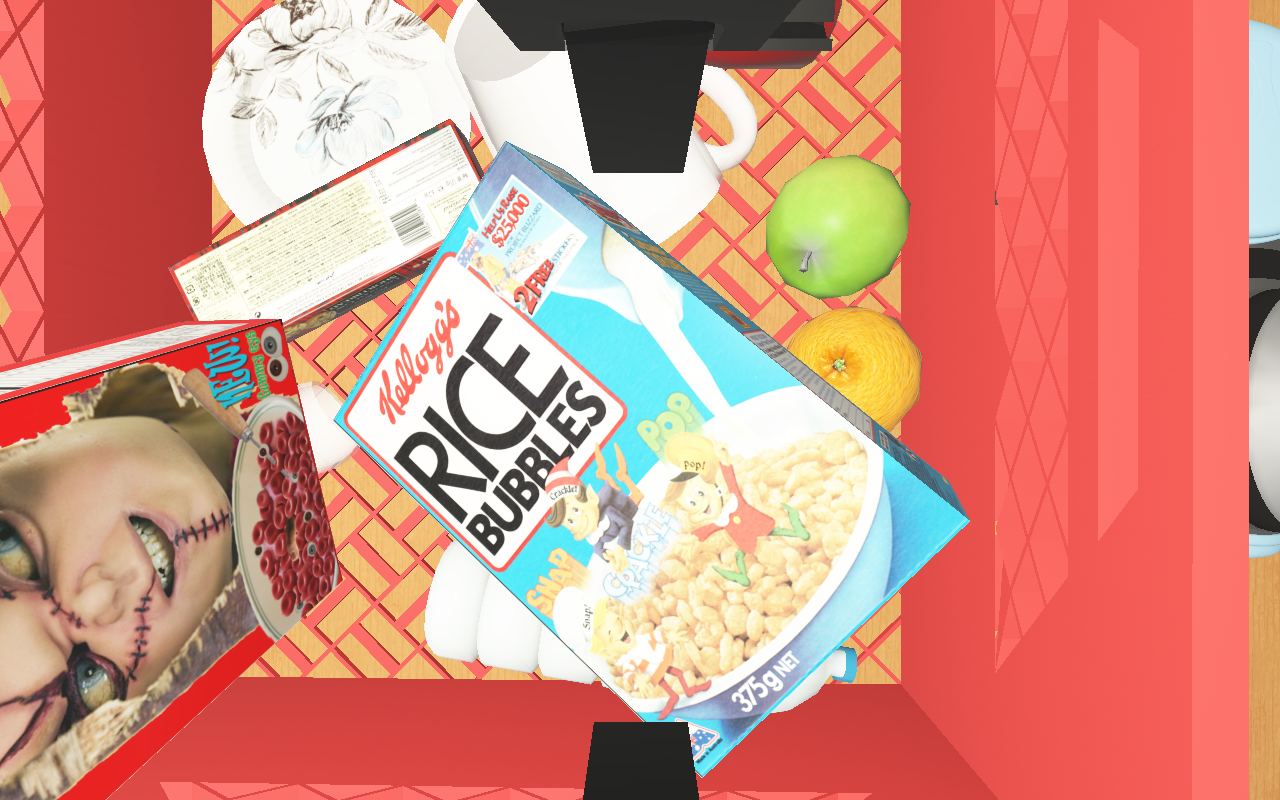
Objects in the scene:
carafe
water bottle
apple
orange
plate
wineglass
cereal box